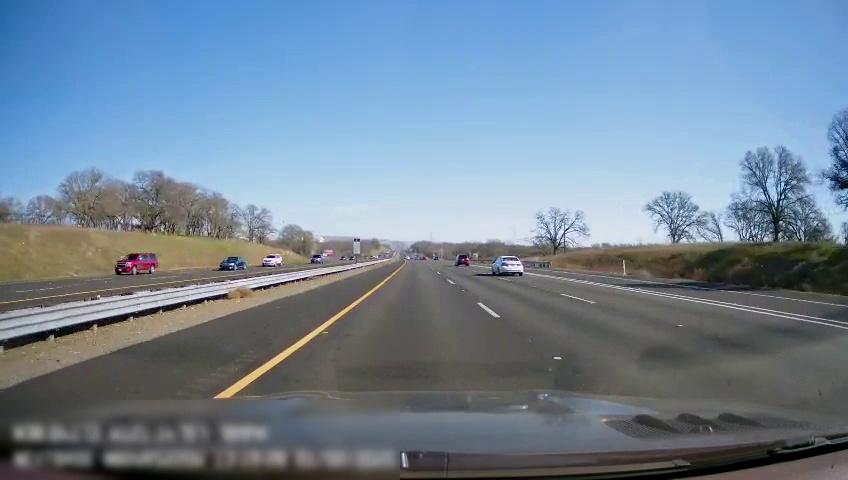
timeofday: Day
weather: Sunny
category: Drivable Space
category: Drivable Space
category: Vehicles | SUV
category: Vehicles | SUV
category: Vehicles | SUV
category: Vehicles | SUV
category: Vehicles | Car
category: Vehicles | Car
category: Lanes | Opposite Lane
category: Lanes | Opposite Lane
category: Lanes | Current Lane
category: Lanes | Current Lane
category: Lanes | Alternate Lane
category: Lanes | Alternate Lane
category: Lanes | Alternate Lane
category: Lanes | Alternate Lane
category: Traffic | Signs